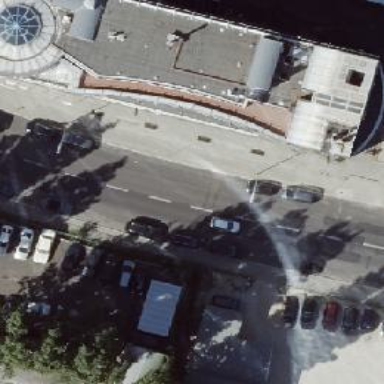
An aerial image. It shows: Part of building.